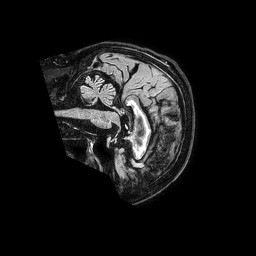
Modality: FLAIR
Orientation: sagittal
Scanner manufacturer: philips
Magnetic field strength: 1.5 T
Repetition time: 4.8 s
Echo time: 0.3 s